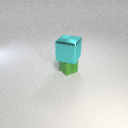
large cyan metal cube above small green rubber cube